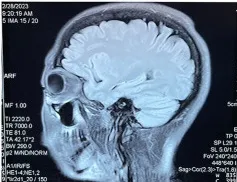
(A-C) are three different sections of the sagittal position of the MRI re-examined 10 months after the patient's fire needle treatment.
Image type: radiology (mri)